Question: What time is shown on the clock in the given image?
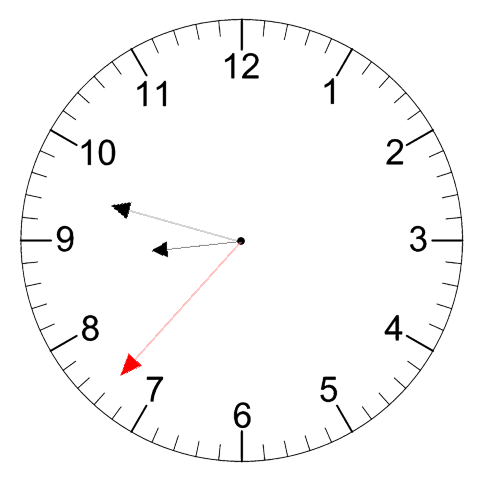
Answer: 08:47:37